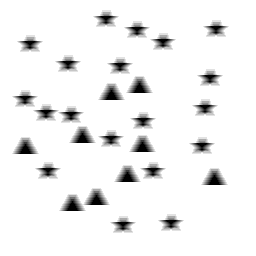
Squares: 0
Triangles: 9
Stars: 19
Total shapes: 28